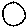
Label: circle